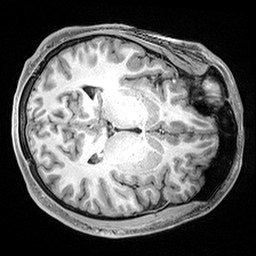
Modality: T1w
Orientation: axial
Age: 22
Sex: male
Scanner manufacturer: siemens
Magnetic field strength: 3 T
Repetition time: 2.4 s
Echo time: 0.00217 s